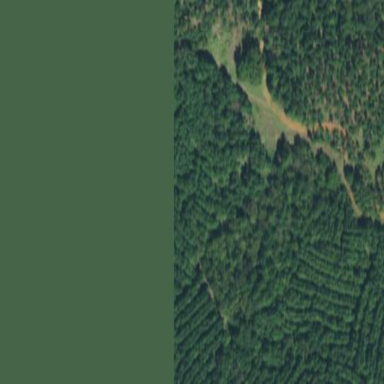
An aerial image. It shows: Mixed woodland with variety of leaf types and cycles.